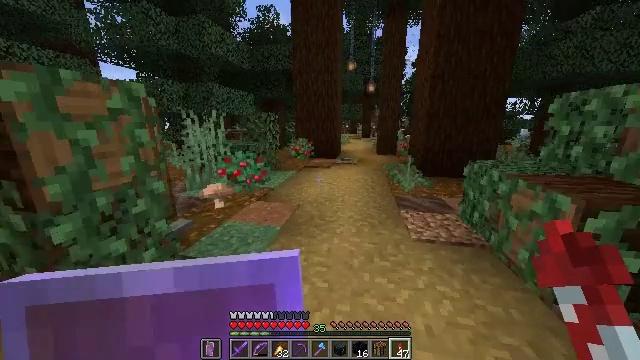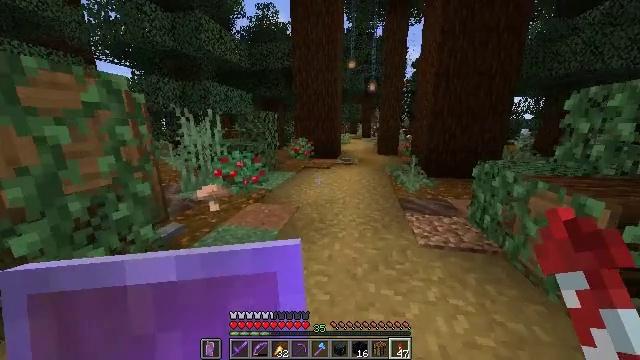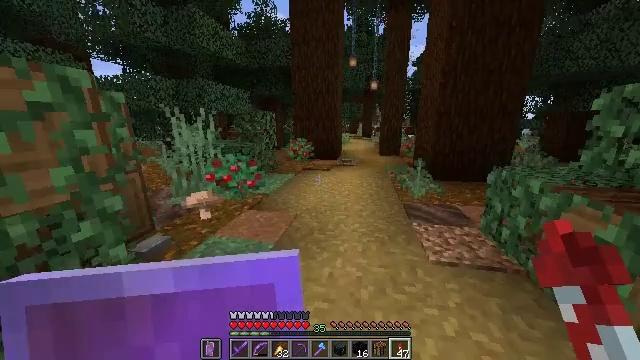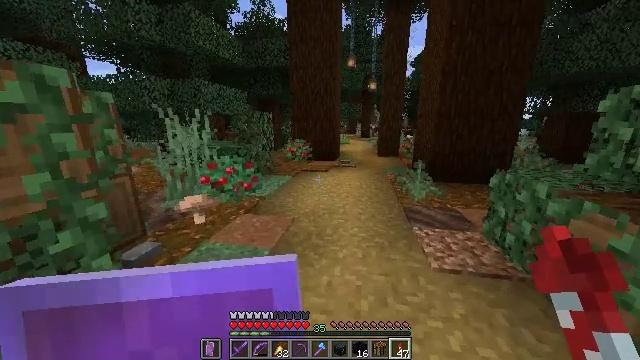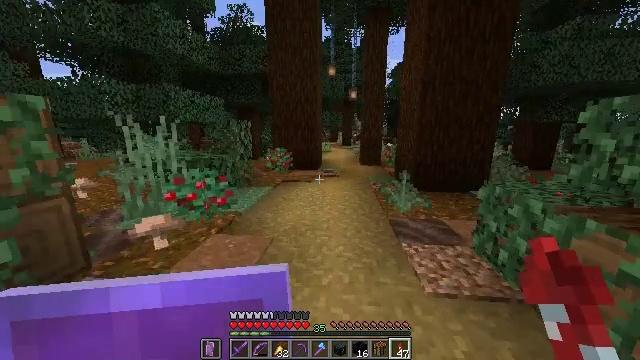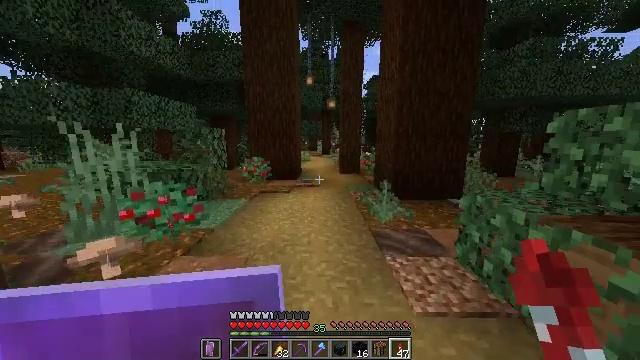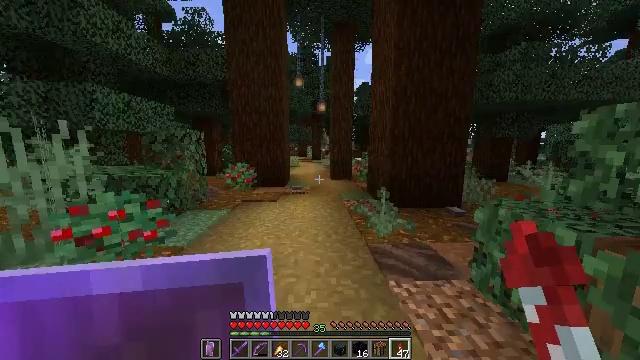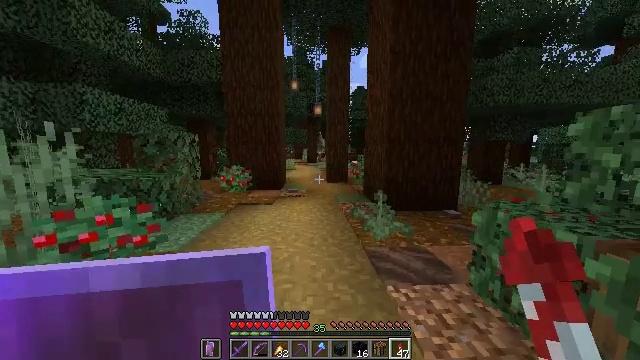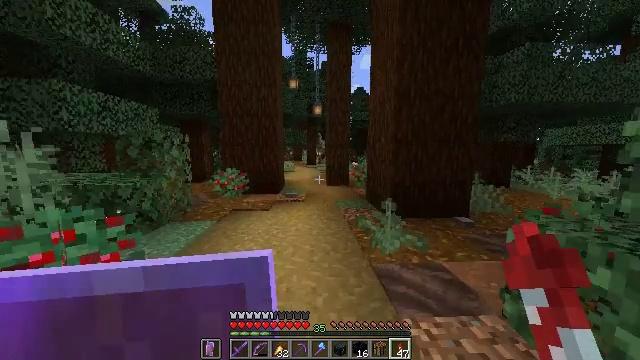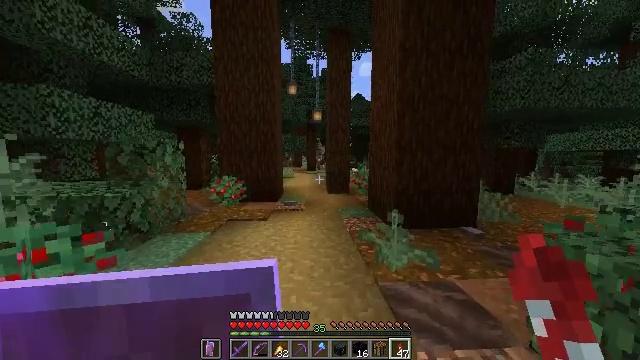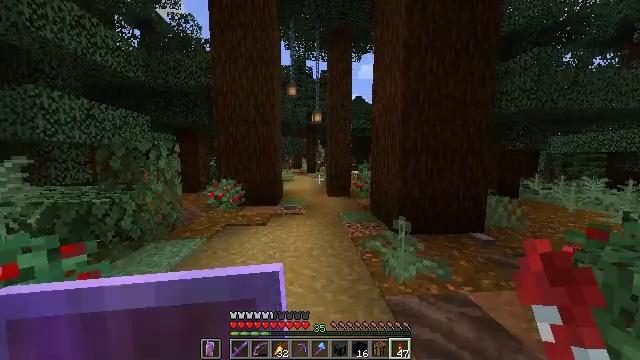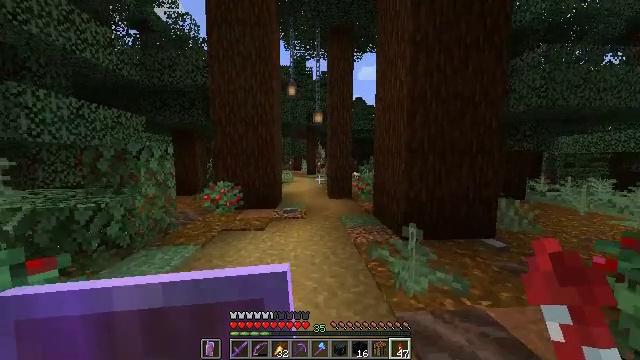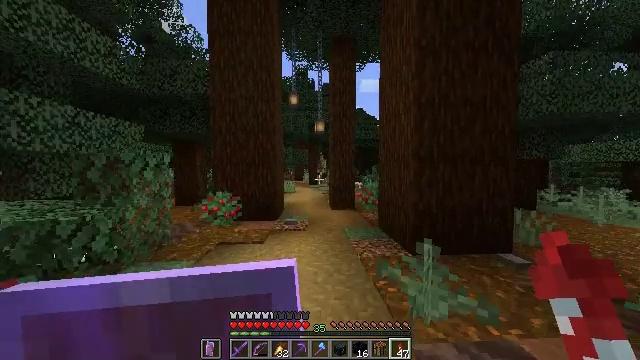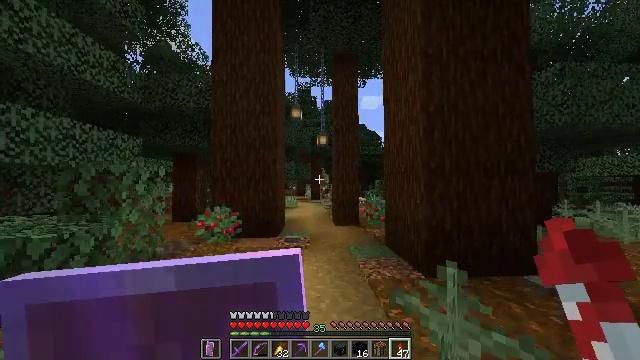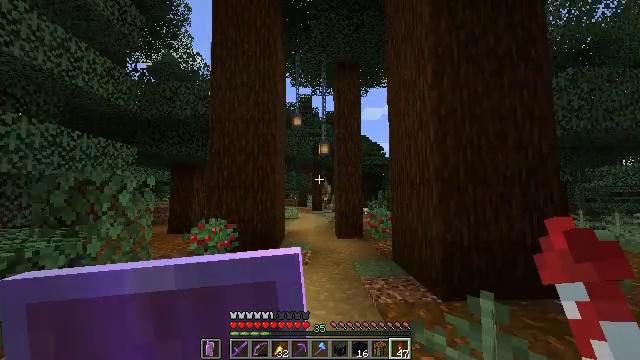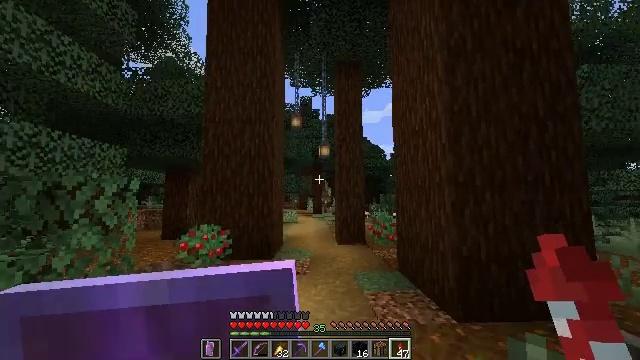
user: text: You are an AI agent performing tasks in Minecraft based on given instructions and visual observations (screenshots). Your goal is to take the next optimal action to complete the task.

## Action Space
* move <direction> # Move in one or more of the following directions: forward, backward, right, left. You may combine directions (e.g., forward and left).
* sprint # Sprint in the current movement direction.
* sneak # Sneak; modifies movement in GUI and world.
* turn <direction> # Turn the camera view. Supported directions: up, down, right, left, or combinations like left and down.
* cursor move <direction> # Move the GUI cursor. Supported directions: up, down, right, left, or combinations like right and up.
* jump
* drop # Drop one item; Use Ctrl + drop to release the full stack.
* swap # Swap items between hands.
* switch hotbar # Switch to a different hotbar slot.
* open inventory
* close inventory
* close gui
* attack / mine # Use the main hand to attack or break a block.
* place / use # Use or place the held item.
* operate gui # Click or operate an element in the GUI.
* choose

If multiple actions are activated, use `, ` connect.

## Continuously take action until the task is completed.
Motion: motion action
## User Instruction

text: Craft a light gray carpet using the crafting table.
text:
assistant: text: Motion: move forward, sprint, attack / mine
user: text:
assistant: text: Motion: move forward, sprint, attack / mine
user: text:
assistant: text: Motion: move forward, sprint, attack / mine
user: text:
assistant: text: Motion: move forward, sprint, turn right and up, attack / mine
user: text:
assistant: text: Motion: move forward, sprint, turn right and up, attack / mine
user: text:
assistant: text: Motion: move forward, sprint, turn right and up, attack / mine
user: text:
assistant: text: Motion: move forward, sprint, turn right, attack / mine
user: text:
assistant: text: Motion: move forward, sprint, attack / mine
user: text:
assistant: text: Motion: move forward, sprint, turn up, attack / mine
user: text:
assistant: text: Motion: move forward, sprint, attack / mine
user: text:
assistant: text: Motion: move forward, sprint, attack / mine
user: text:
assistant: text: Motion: move forward, sprint, turn up, attack / mine
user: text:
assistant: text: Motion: move forward, sprint, turn up, attack / mine
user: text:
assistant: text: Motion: move forward, sprint, turn up, attack / mine
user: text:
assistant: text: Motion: move forward, sprint, attack / mine
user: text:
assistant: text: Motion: move forward, sprint, attack / mine
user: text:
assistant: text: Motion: move forward, sprint, attack / mine
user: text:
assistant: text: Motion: move forward, sprint, attack / mine
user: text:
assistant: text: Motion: move forward, sprint, attack / mine
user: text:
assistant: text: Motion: move forward, sprint, attack / mine
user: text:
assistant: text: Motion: move forward, sprint, attack / mine
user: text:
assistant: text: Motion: move forward, sprint, attack / mine
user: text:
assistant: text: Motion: move forward, sprint, attack / mine
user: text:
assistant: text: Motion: move forward, sprint, attack / mine
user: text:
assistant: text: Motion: move forward, sprint, attack / mine
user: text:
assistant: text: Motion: move forward, sprint, turn left and down, attack / mine
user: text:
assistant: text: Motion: move forward, sprint, turn left and down, attack / mine
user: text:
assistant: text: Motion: move forward, sprint, turn left and down, attack / mine
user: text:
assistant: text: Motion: move forward, sprint, attack / mine
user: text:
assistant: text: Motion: move forward, sprint, attack / mine